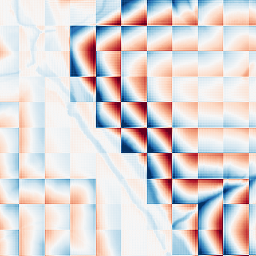
Category: wavelet
Decomposition family: wavelet_dwt
Decomposition parameters: wavelet: haar
level: 5
Upsampling method: fft_zeropad
Upsampling parameters: scale: 8
Upsampling scale: 8